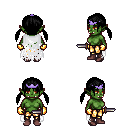
a pixel art fantasy rpg character, female body template, orc, green skin, white tattered cape, gold greaves, black twin-tailed hairstyle, purple tiara, gold gloves, maroon shoes, dagger, four views (front, back, left, right), 2x2 character sprite sheet, small pixel art, hard edges, no anti-aliasing